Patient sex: M
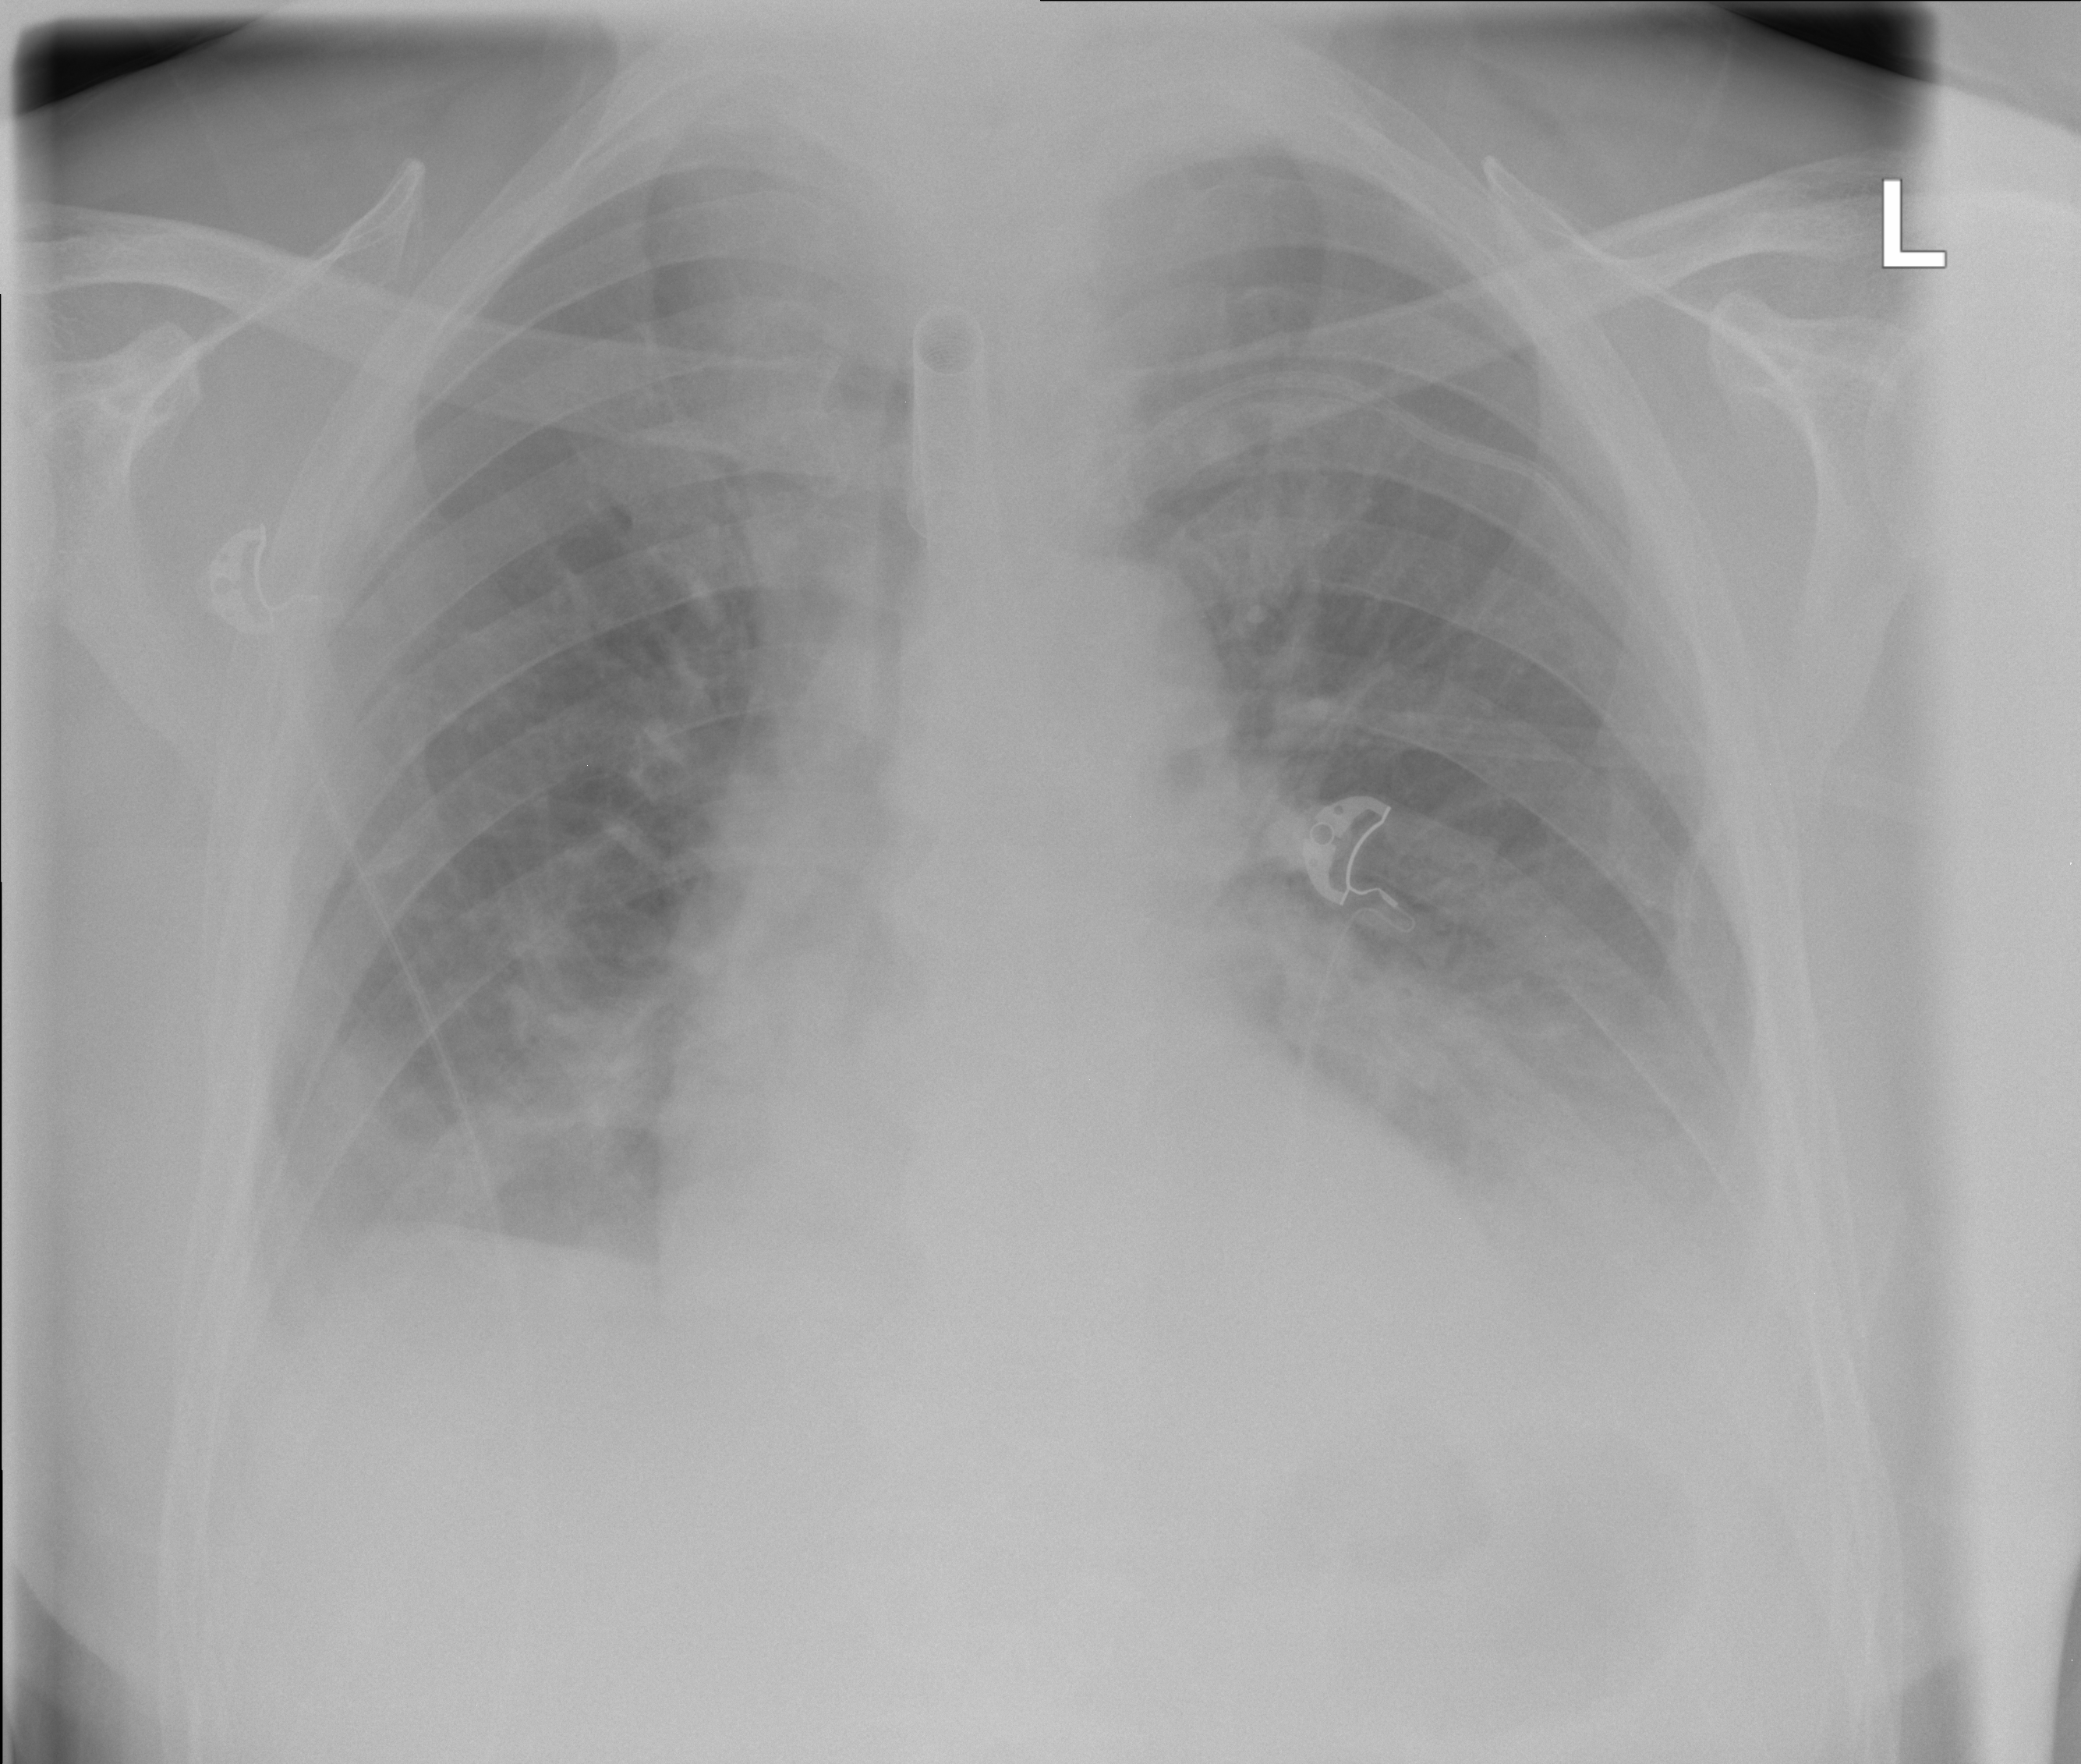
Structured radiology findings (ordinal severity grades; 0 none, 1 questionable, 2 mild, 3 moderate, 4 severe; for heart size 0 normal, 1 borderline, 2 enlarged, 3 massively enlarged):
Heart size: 1
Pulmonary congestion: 3
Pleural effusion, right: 1
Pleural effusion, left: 2
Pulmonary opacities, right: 0
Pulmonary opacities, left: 0
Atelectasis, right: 2
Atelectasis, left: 2